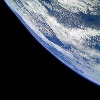
Label: cloud